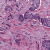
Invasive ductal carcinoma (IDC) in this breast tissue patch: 1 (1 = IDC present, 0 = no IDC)